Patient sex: M
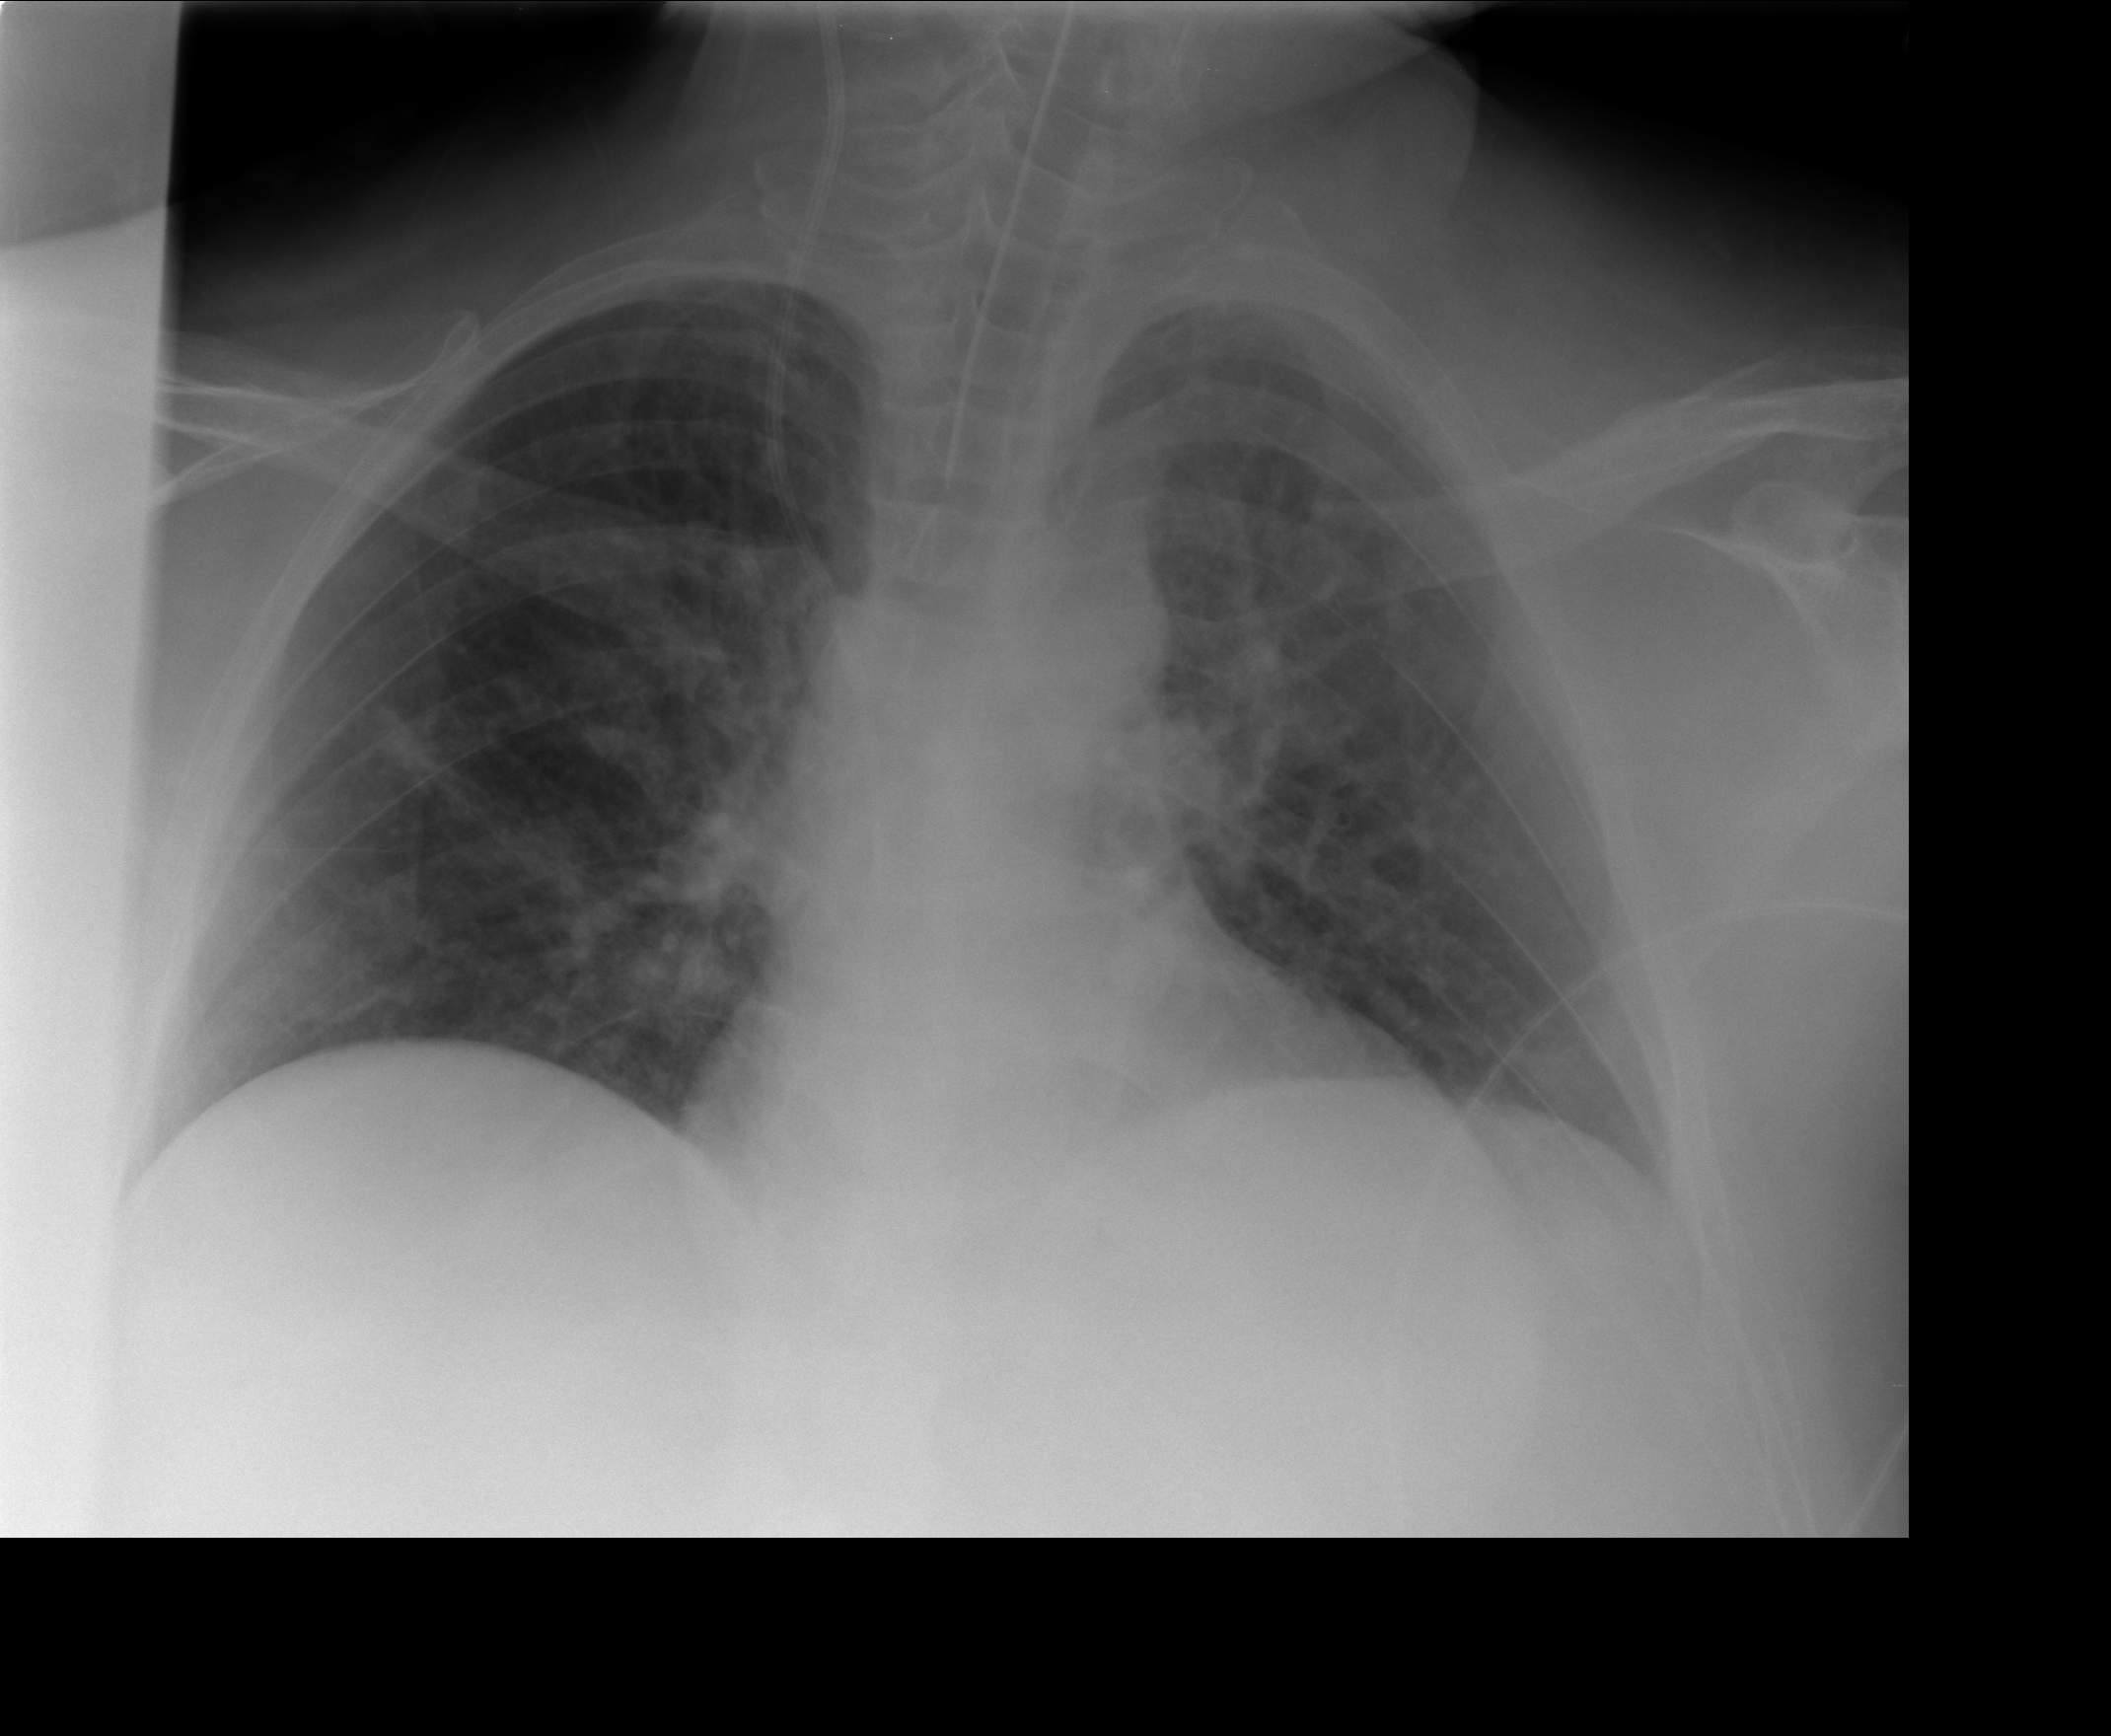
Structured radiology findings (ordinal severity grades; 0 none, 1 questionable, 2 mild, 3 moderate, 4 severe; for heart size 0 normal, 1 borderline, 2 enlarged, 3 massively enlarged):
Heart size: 0
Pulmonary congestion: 2
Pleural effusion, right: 0
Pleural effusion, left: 0
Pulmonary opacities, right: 2
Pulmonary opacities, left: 2
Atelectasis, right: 0
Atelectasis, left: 0